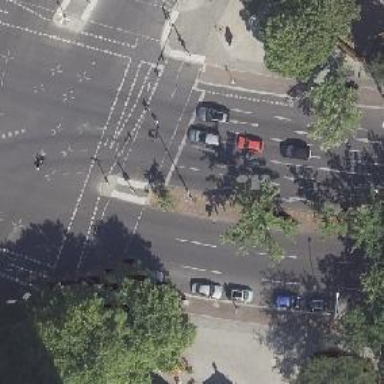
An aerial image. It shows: Footway located on traffic island.